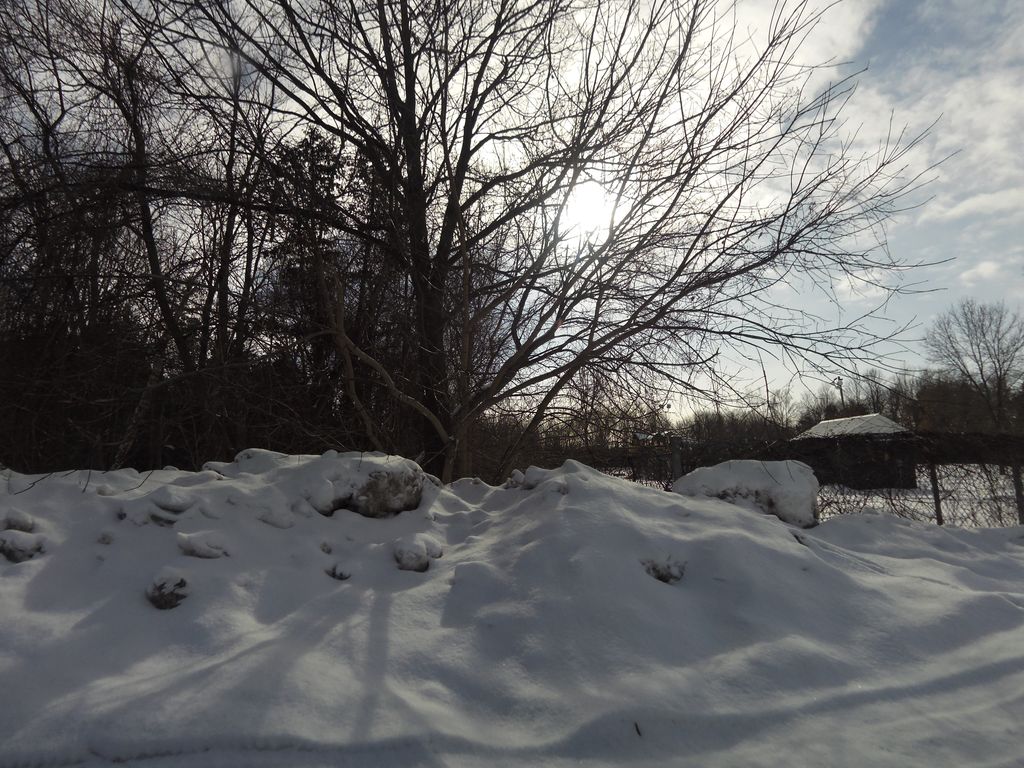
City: ottawa-gatineau